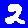
Digit: 2